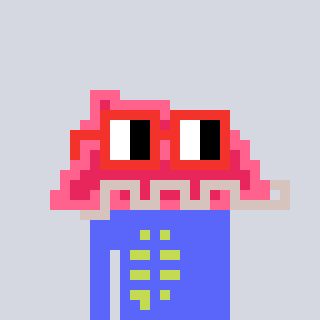
a pixel art character with square red glasses, a retainer-shaped head and a purple-colored body on a cool background